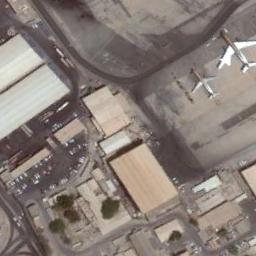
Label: airplane